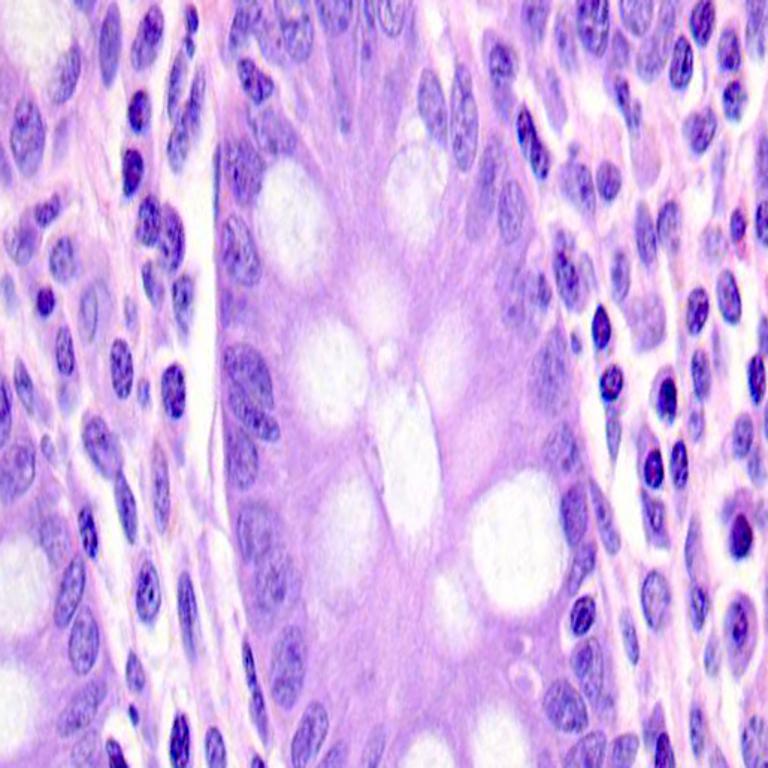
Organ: colon
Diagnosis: benign